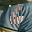
Label: 6